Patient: sex F, age 63
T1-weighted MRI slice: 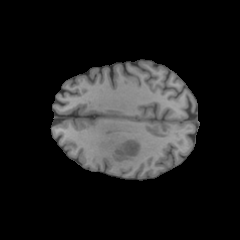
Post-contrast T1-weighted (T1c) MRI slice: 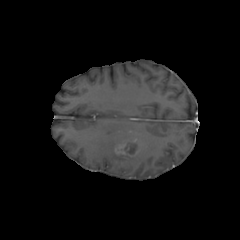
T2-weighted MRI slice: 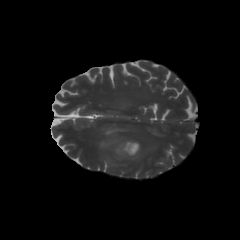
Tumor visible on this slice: yes
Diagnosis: Glioblastoma, IDH-wildtype
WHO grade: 4